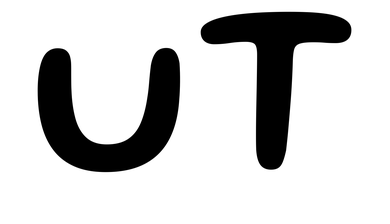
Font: Gluten_Regular